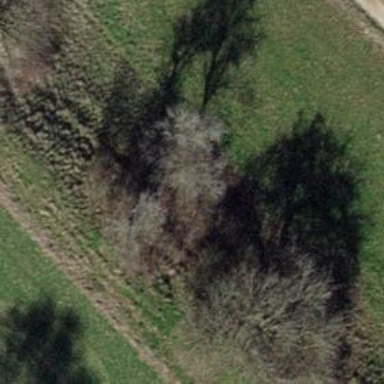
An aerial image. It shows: Broadleaved tree with lush foliage.